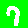
Digit: 7